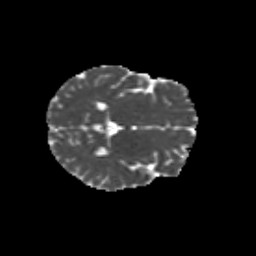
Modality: MD
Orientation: axial
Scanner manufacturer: siemens
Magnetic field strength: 3 T
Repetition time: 9.2 s
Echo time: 0.084 s